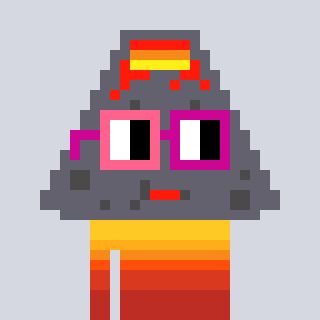
a pixel art character with square pink and red glasses, a volcano-shaped head and a bluegrey-colored body on a cool background